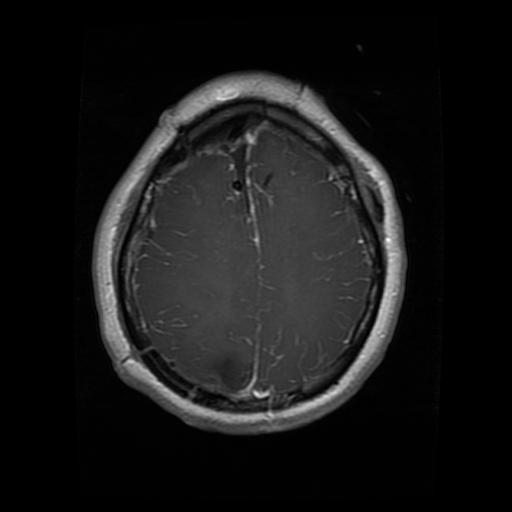
Label: glioma